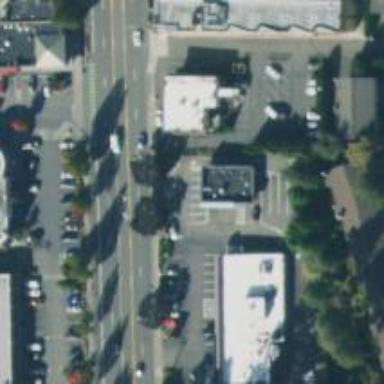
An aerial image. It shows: Parking space.